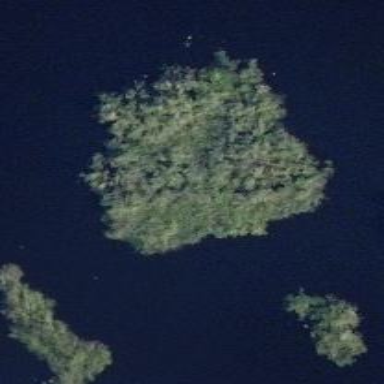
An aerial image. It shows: Islet.